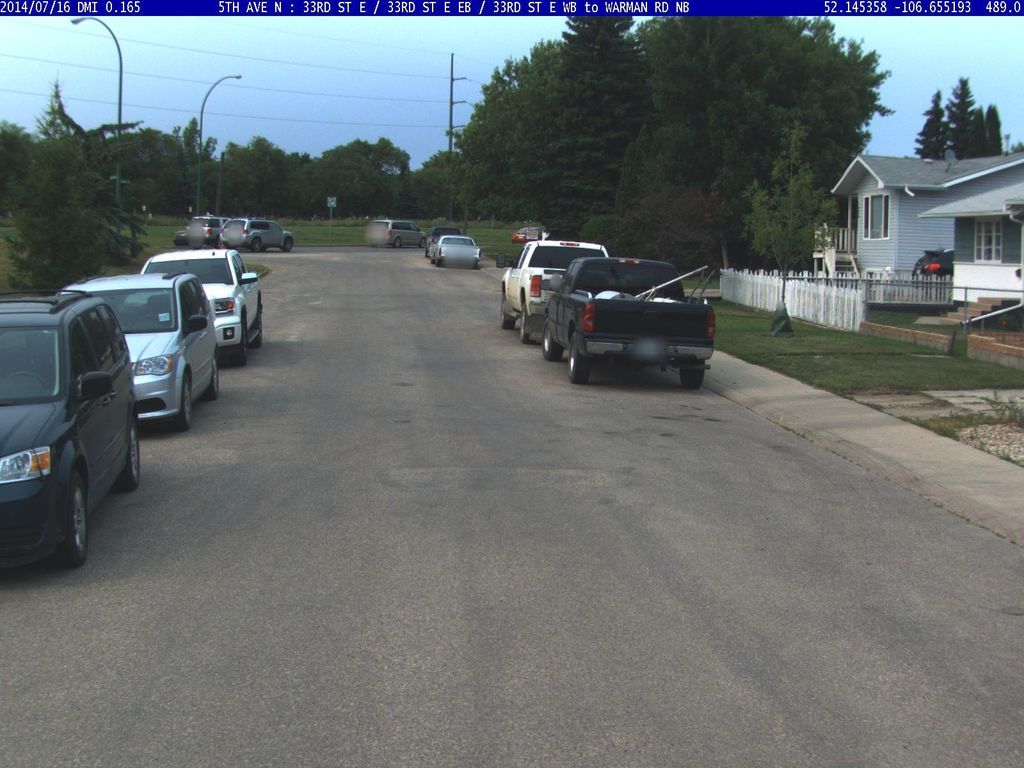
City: saskatoon